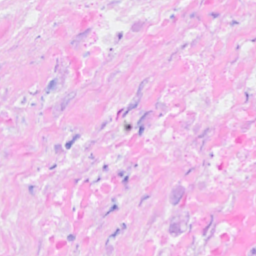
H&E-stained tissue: Breast